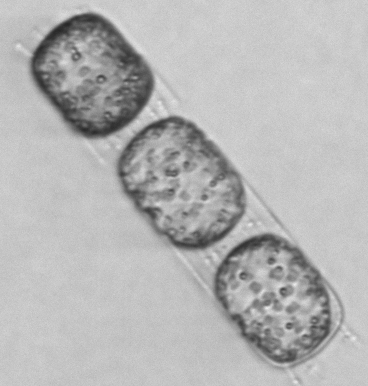
Label: Stephanopyxis